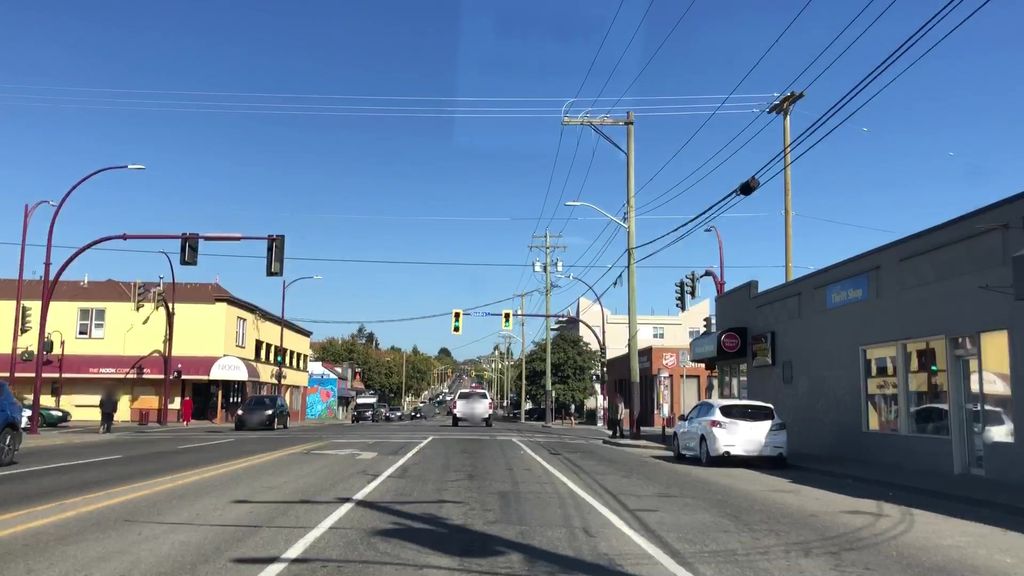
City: victoria